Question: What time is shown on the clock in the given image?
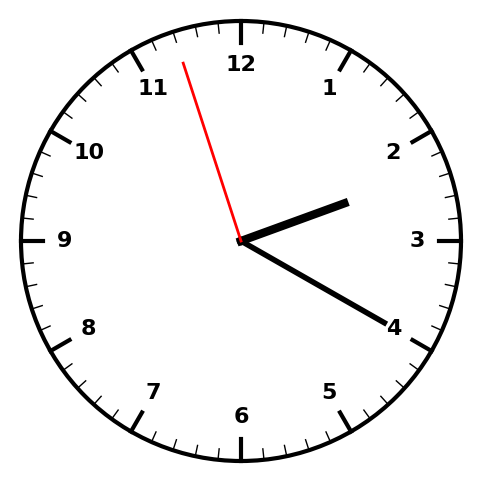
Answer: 02:19:57